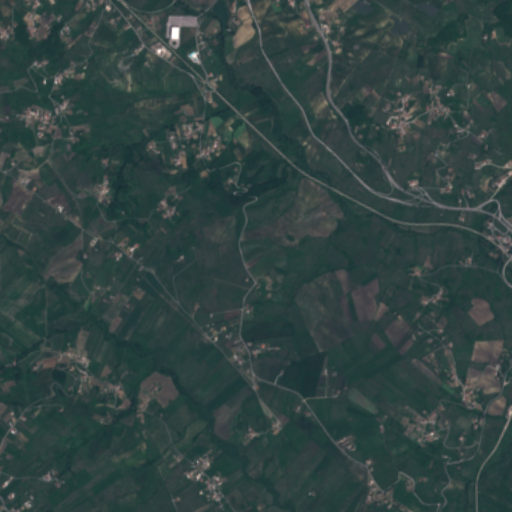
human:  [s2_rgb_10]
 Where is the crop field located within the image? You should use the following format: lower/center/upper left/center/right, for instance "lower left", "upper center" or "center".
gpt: The crop field is located in the upper left of the image.
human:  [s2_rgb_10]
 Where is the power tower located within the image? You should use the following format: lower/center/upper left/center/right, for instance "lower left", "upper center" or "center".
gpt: The power tower is located in the upper right of the image.
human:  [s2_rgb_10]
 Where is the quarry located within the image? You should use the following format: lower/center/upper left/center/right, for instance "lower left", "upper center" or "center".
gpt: The quarry is located in the upper left of the image.
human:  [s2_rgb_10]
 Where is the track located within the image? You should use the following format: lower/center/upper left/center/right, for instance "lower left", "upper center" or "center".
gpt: There is no track in the image.